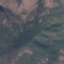
Land use / land cover class: HerbaceousVegetation